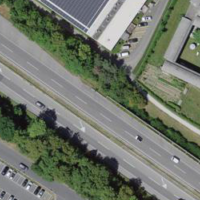
EUNIS habitat code: 57
Species observed at this site:
Certhia brachydactyla
Corvus corone
Parus major
Sturnus vulgaris
Streptopelia decaocto
Pica pica
Phoenicurus ochruros
Passer domesticus
Columba palumbus
Motacilla alba
Delichon urbicum
Turdus merula